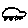
Label: car